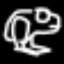
Label: frog